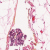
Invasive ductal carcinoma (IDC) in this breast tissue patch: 0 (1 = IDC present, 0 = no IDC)